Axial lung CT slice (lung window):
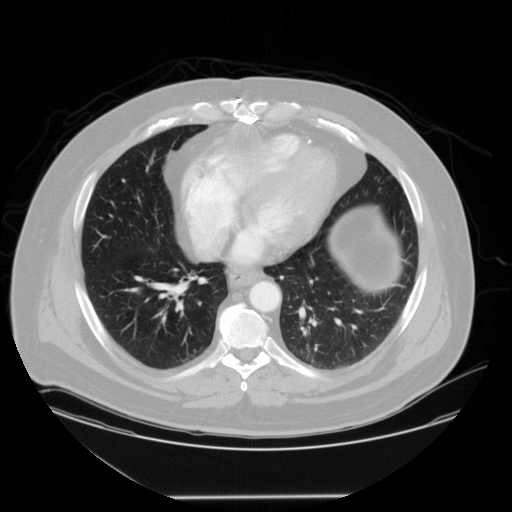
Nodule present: no